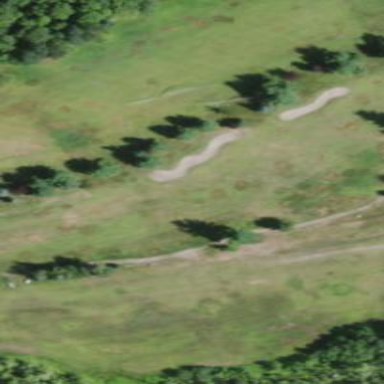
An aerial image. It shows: Golf fairway in the image.